Question: I have a line which has points (x1,y1) and (x2,y2). I wanted to attach a Button to it, it should align with the line by rotating based on the line segment points. I need some help in calculating the rotation angle for the Button.

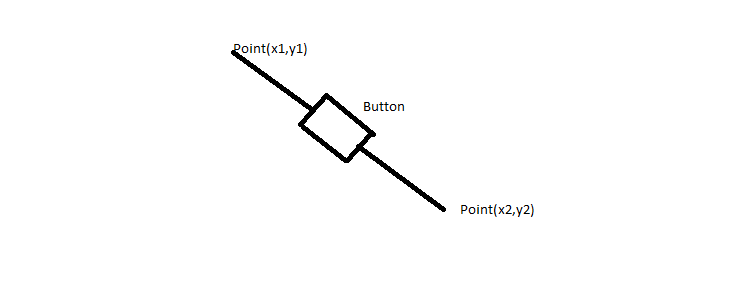
Answer: You can use the <URL>. Later use it to convert it to degrees.
'''
import javafx.application.Application;
import javafx.scene.Scene;
import javafx.scene.control.Button;
import javafx.scene.layout.StackPane;
import javafx.scene.shape.Line;
import javafx.stage.Stage;
public class Main extends Application {
public static void main(String[] args) {
launch(args);
}
@Override
public void start(Stage primaryStage) throws Exception {
double startX = 100;
double endX = 250;
double startY = 150;
double endY = 250;
Line line = new Line(startX, startY, endX, endY);
Button button = new Button("Button");
double rad = Math.atan2(endY - startY, endX - startX);
double degree = rad * 180/Math.PI;
button.setRotate(degree);
StackPane box = new StackPane(line, button);
Scene scene = new Scene(box, 500, 500);
primaryStage.setScene(scene);
primaryStage.show();
}
}
'''